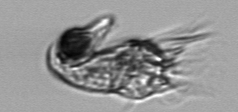
Label: Tontonia_appendiculariformis